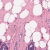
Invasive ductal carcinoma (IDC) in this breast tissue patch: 0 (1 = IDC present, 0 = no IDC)